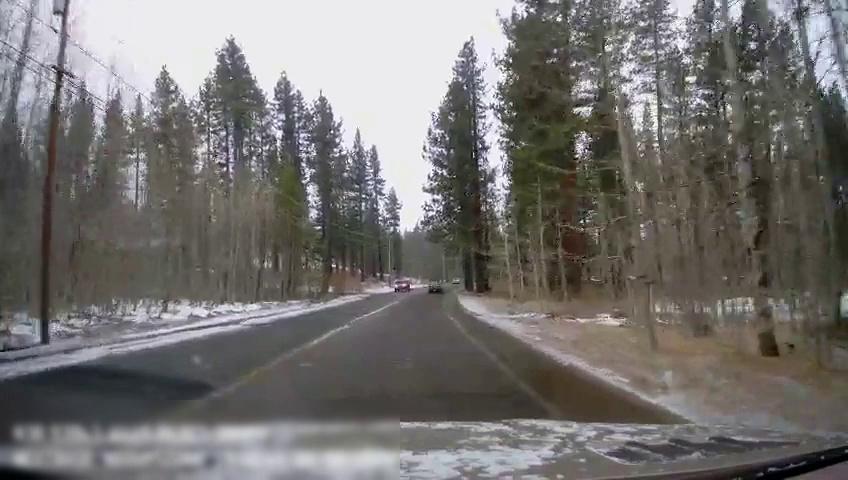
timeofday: Day
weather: Snowy
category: Drivable Space
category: Vehicles | SUV
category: Vehicles | SUV
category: Lanes | Current Lane
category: Lanes | Current Lane